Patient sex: M
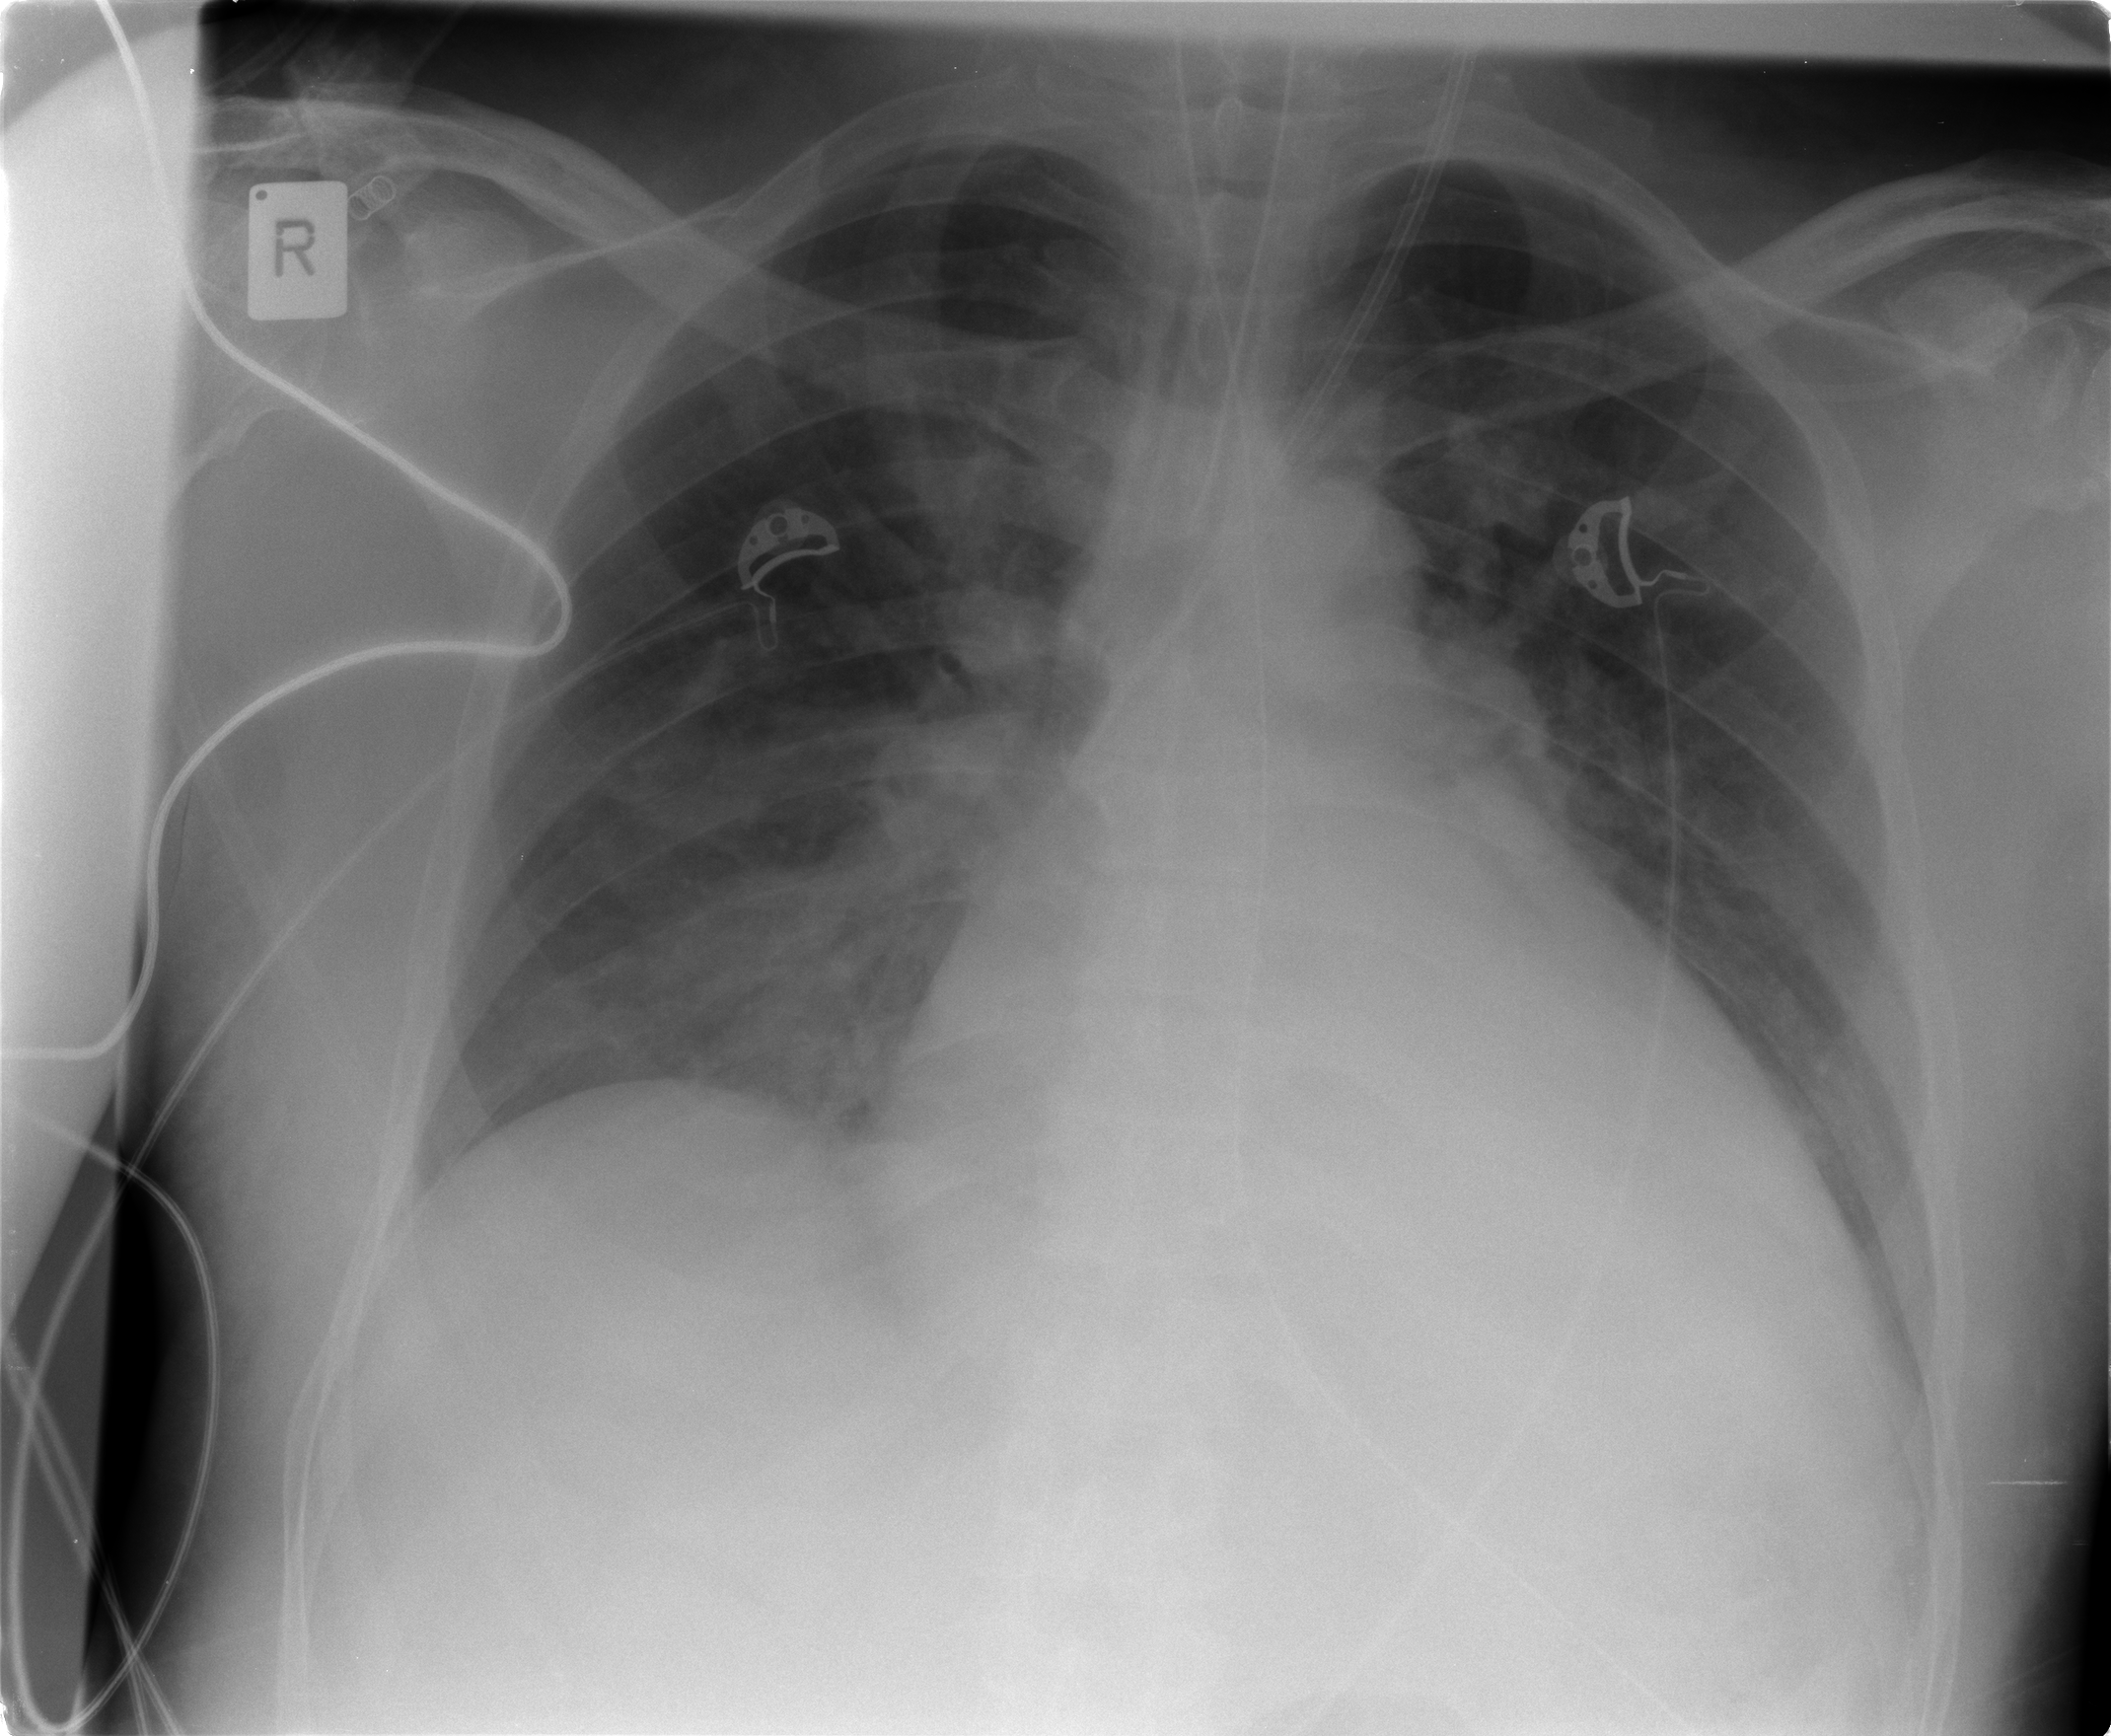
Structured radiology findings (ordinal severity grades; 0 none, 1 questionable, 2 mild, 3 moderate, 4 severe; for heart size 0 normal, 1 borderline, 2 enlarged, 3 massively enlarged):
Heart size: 3
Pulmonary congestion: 1
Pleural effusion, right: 0
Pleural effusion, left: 0
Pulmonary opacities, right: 0
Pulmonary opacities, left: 0
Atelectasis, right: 2
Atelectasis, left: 2